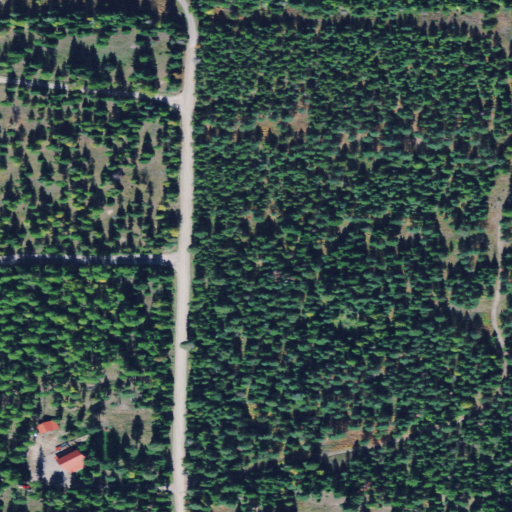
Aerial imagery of plain(s) in Montana named Flathead Valley containing woody wetlands, evergreen forest, open development, herbaceous wetlands, pasture, medium intensity development, and low intensity development